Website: lowes
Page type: customer-info-address
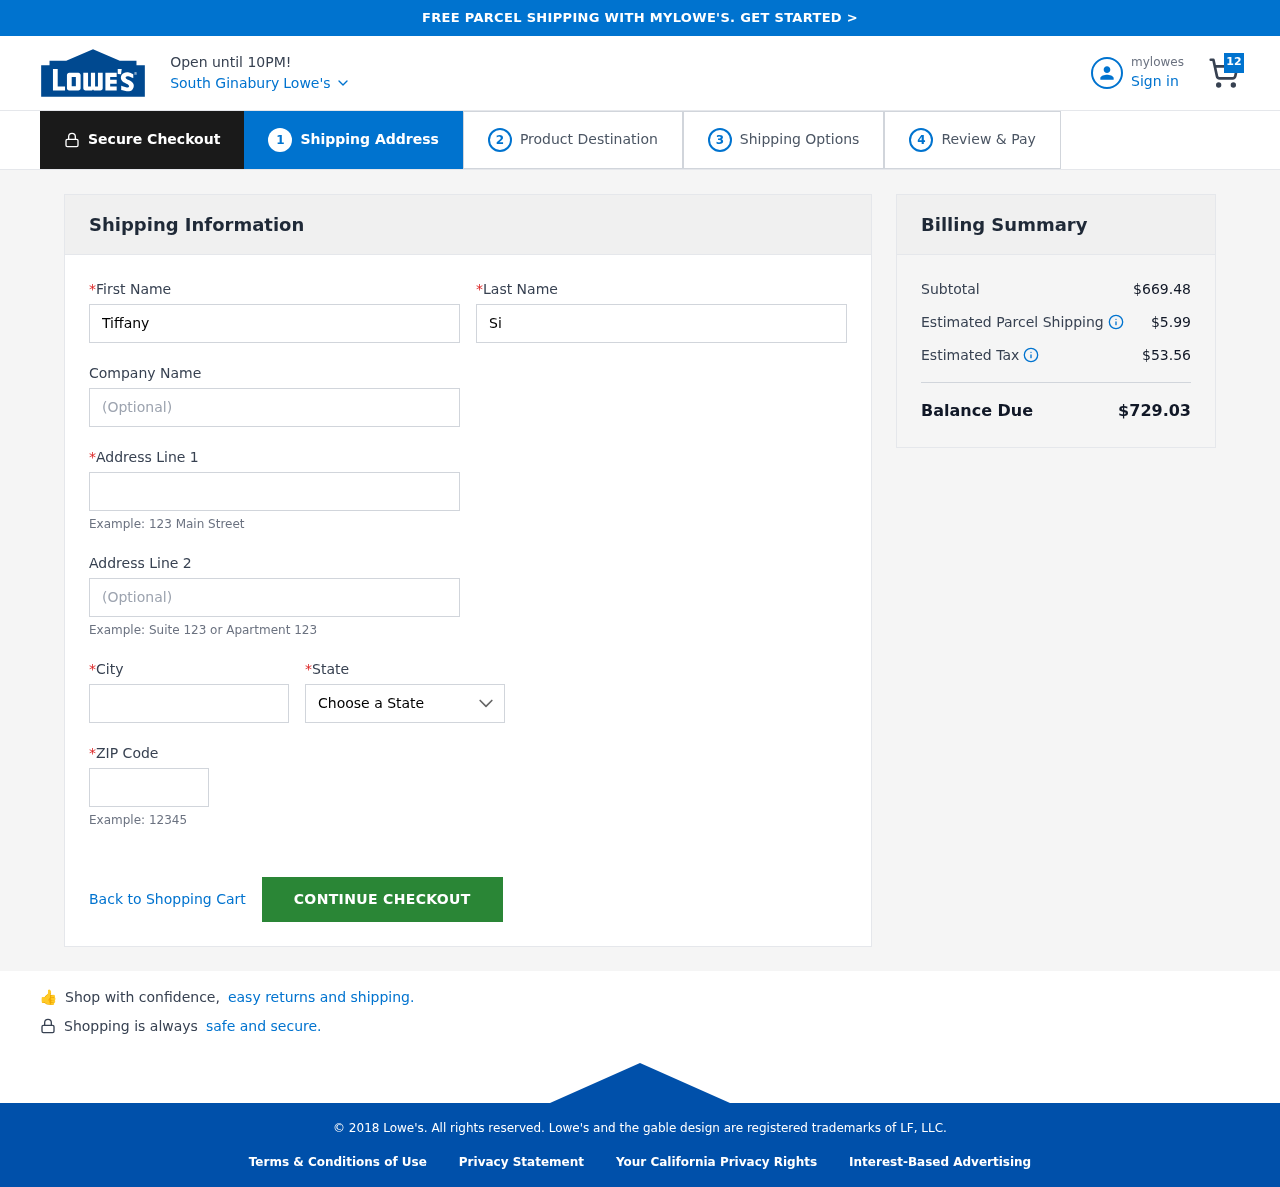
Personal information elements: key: PII_CITY
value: South Ginabury
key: PII_FIRSTNAME
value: Tiffany
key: PII_LASTNAME
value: Simpson
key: PII_POSTCODE
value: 28361
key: PII_STATE
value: MP
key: PII_STREET
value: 445 Tracy Ports Apt. 819
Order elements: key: ORDER_NUM_ITEMS
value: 12
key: ORDER_SUBTOTAL
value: $669.48
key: ORDER_SHIPPING_COST
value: $5.99
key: ORDER_TAX
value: $53.56
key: ORDER_TOTAL
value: $729.03